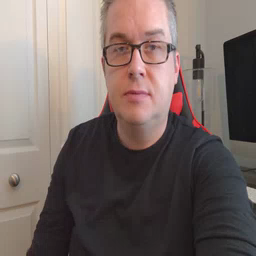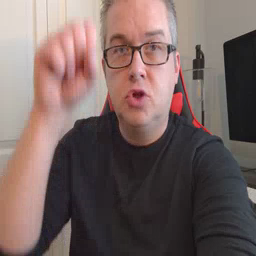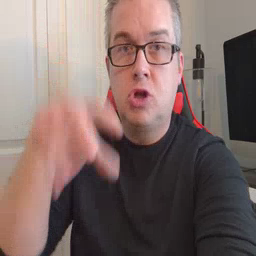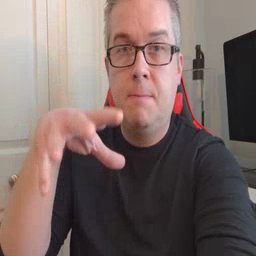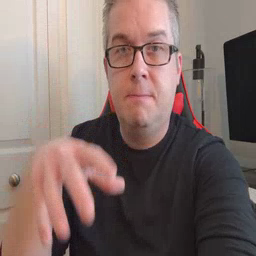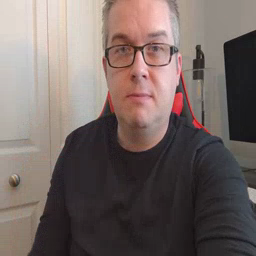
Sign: drop